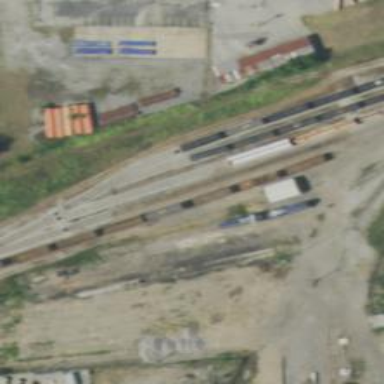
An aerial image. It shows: Railway siding for service.